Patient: sex M, age 60
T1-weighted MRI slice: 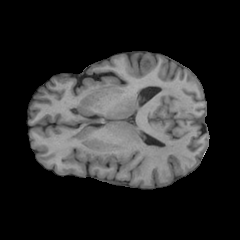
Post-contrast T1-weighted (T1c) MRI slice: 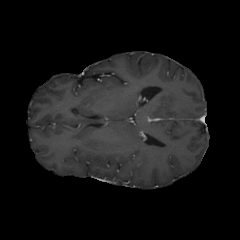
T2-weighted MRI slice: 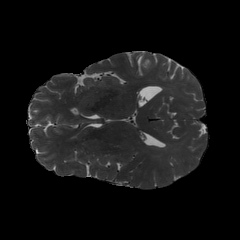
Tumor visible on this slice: no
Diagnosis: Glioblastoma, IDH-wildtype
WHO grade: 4